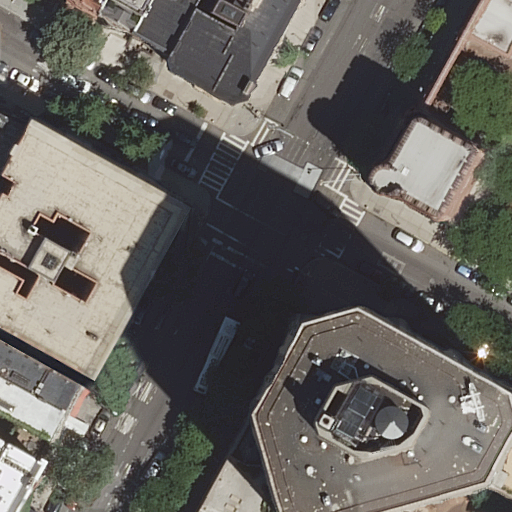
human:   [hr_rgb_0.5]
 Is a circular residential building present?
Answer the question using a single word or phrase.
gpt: no

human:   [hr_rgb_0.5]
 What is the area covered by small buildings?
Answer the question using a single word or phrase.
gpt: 313m2

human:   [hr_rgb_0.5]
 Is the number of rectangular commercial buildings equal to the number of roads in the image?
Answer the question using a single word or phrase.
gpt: no

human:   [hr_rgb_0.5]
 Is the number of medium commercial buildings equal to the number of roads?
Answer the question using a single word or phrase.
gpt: no

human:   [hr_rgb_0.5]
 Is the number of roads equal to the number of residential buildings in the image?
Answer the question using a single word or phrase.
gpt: no

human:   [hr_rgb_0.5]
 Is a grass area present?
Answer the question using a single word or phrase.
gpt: no

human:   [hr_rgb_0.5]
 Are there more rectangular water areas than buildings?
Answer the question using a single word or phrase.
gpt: no

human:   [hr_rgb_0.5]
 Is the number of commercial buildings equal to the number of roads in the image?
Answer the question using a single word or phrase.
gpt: no

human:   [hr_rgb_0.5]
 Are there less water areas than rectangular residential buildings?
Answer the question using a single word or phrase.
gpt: yes

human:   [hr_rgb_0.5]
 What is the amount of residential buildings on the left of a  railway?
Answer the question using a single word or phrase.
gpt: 0

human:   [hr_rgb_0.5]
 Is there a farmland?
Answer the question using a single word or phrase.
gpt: no

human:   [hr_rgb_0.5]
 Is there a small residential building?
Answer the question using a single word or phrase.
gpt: yes

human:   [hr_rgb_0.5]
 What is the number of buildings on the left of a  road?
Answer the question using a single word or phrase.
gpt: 10

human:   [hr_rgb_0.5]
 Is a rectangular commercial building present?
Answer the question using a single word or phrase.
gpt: no

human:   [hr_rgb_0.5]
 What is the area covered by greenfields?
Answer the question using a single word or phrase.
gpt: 0m2

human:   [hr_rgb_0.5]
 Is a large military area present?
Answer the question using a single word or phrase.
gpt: no

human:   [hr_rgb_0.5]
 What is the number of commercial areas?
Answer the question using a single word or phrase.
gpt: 0

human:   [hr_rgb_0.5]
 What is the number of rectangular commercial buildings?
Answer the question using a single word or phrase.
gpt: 0

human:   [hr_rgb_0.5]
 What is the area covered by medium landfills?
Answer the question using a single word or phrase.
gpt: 0m2

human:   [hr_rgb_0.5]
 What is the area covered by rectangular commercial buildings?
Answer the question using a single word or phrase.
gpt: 0m2

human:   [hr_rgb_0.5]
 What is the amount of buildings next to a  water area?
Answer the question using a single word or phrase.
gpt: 0

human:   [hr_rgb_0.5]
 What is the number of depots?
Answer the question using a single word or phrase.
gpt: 0

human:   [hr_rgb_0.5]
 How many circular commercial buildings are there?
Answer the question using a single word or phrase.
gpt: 0

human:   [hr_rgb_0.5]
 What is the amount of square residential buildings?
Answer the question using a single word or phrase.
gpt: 0

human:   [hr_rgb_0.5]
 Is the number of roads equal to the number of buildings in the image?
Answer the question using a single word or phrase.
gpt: no

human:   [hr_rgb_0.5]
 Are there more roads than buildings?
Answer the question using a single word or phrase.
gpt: no

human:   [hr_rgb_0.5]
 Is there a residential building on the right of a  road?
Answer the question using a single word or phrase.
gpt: yes

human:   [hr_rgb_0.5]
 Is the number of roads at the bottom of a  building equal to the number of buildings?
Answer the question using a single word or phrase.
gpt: no

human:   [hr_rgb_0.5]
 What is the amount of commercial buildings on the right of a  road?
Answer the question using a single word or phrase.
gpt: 0

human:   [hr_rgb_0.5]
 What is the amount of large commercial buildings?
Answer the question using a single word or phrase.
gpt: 0

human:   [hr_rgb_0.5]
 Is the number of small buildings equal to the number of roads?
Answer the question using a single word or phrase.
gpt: no

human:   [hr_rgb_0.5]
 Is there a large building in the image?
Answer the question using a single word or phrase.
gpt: yes

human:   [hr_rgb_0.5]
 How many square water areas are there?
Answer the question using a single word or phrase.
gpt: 0

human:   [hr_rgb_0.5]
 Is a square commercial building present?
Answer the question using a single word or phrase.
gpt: no

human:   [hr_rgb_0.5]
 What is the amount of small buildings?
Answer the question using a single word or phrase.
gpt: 6

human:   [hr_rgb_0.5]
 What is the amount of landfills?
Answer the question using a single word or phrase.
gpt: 0